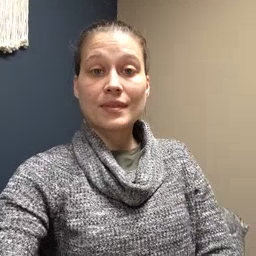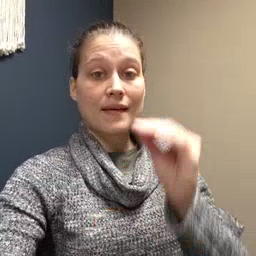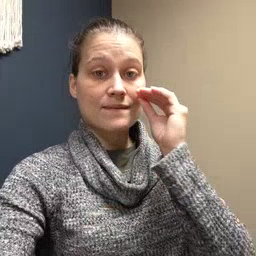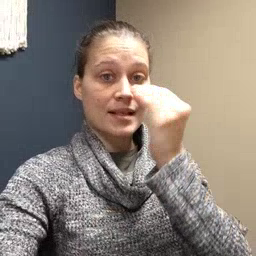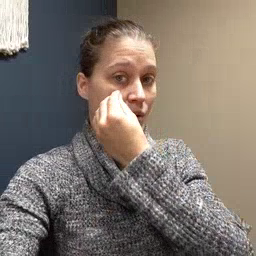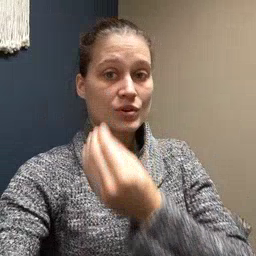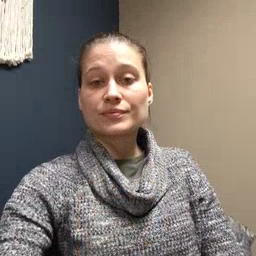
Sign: flower